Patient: sex F, age 54
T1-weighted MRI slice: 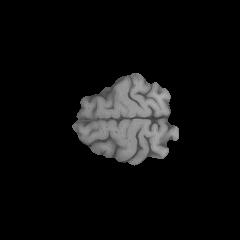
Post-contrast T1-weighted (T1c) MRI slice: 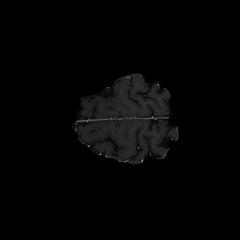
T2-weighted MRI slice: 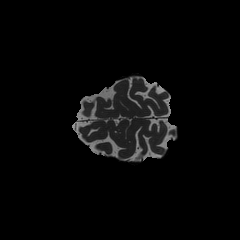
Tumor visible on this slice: no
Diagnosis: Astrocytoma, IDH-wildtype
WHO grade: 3